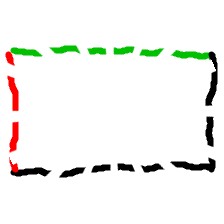
Shape: rectangle